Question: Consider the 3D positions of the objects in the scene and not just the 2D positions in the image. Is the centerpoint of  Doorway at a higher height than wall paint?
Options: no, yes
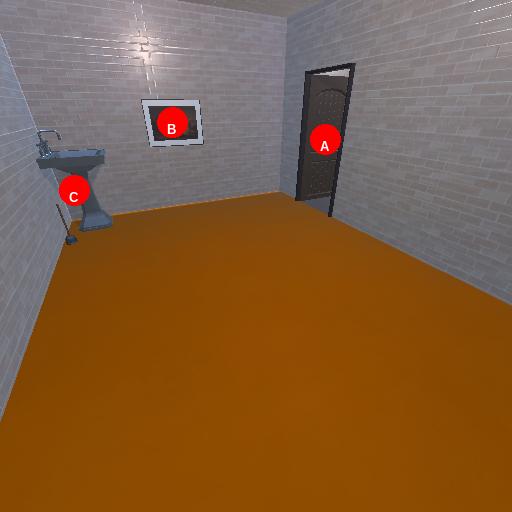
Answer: no